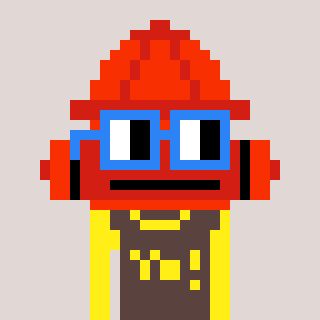
a pixel art character with square blue glasses, a fire hydrant-shaped head and a darkbrown-colored body on a warm background